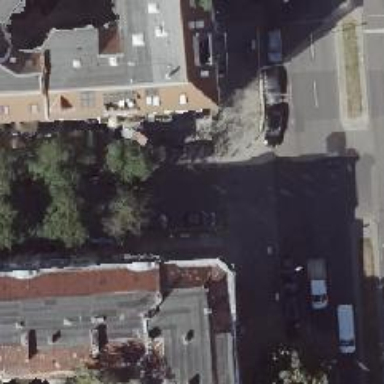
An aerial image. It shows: Residential road with separate sidewalks. Parallel parking lanes on both sides.